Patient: sex M, age 47
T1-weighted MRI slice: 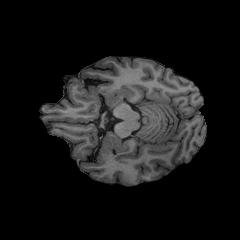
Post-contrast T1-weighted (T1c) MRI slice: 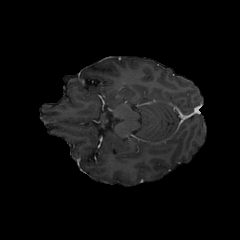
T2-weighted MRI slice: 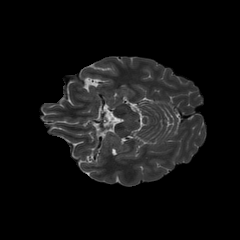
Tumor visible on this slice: no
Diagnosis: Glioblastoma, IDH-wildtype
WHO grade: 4